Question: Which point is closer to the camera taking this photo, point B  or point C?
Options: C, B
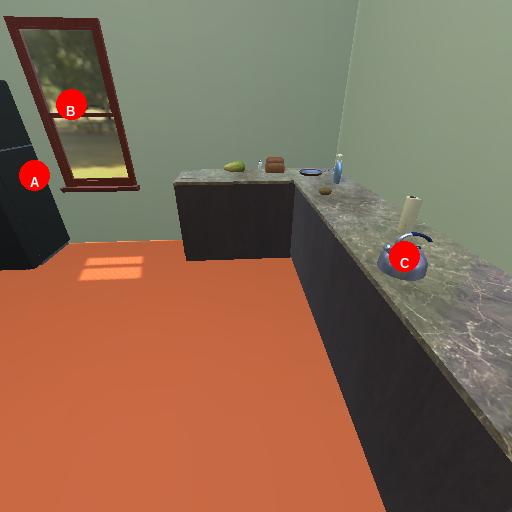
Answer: C